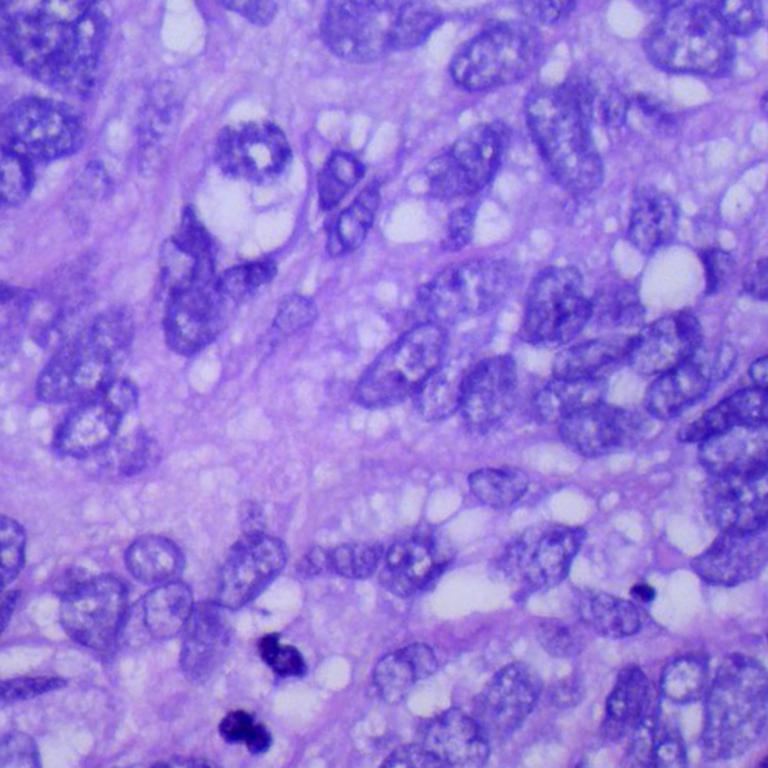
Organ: lung
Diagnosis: squamous carcinomas